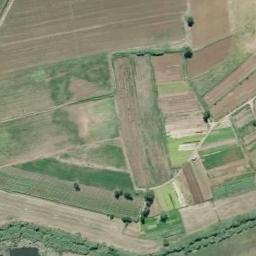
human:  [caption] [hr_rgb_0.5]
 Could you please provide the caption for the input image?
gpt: There are several trees beside the rectangular farmlands .

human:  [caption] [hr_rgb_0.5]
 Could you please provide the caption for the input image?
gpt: Some rectangular farmlands of different colors and sizes are on the ground and some trees are next to the farmlands .

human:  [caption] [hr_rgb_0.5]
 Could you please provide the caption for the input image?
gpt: Many tan, Dark green and light green mixed rectangular farms of different sizes and shapes .

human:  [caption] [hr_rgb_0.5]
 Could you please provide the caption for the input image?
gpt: There are some green and uncovered rectangular farmland .

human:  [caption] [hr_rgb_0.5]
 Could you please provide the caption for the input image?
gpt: There are some brown and green rectangular farmlands .